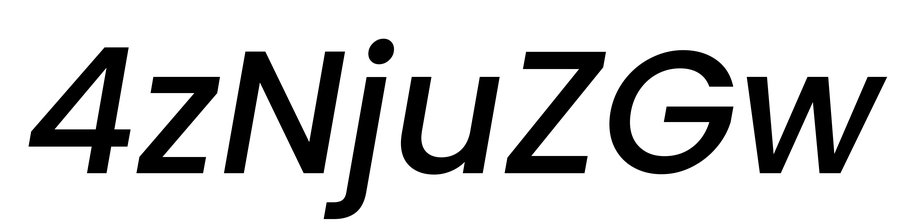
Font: Poppins-MediumItalic